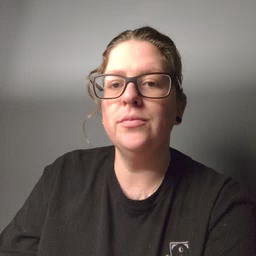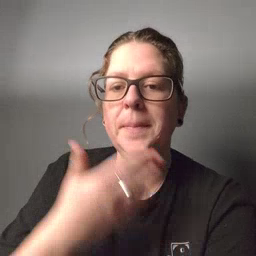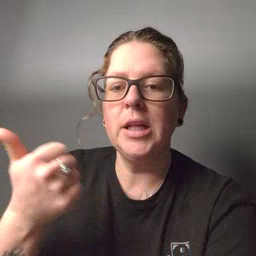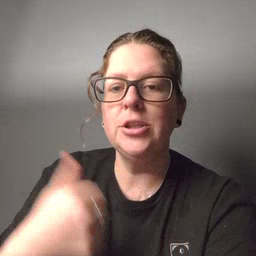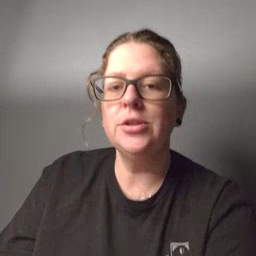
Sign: better